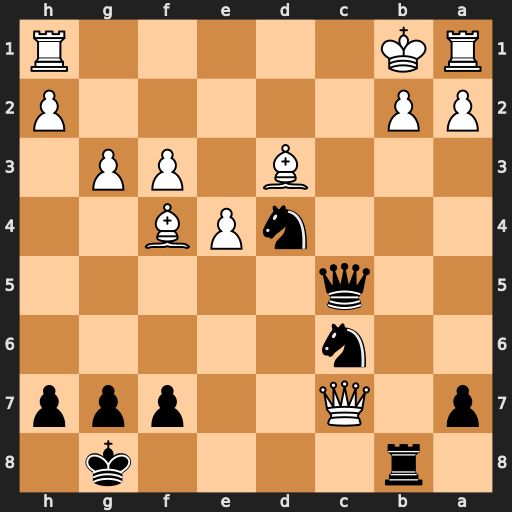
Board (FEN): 1r4k1/p1Q2ppp/2n5/2q5/3nPB2/3B1PP1/PP5P/RK5R
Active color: b
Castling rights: -
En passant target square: -
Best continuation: Rxb2+ Kxb2 Qb4+ Kc1 Qc3+ Kd1 Qxd3+